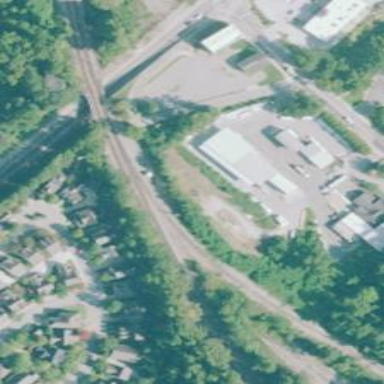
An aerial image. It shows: Junction on the railway.